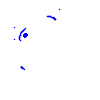
Particle: kaon